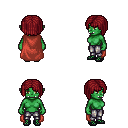
a pixel art fantasy rpg character, female body template, orc, green skin, maroon cape, metal pants, brunette pageboy hairstyle, ghillies, four views (front, back, left, right), 2x2 character sprite sheet, small pixel art, hard edges, no anti-aliasing